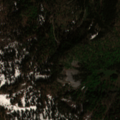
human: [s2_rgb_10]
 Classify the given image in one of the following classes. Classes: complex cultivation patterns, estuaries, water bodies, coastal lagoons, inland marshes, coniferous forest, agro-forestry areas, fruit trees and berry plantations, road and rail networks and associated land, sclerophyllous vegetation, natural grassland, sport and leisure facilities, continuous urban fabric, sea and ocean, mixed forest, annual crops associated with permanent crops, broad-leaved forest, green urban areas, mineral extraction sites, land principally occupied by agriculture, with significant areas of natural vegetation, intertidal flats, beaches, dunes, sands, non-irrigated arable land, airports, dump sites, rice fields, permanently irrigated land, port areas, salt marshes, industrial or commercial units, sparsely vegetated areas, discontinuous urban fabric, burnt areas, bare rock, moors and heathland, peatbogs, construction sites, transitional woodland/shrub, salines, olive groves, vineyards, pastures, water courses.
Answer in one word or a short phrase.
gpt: broad-leaved forest, coniferous forest, mixed forest